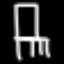
Label: chair